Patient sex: F
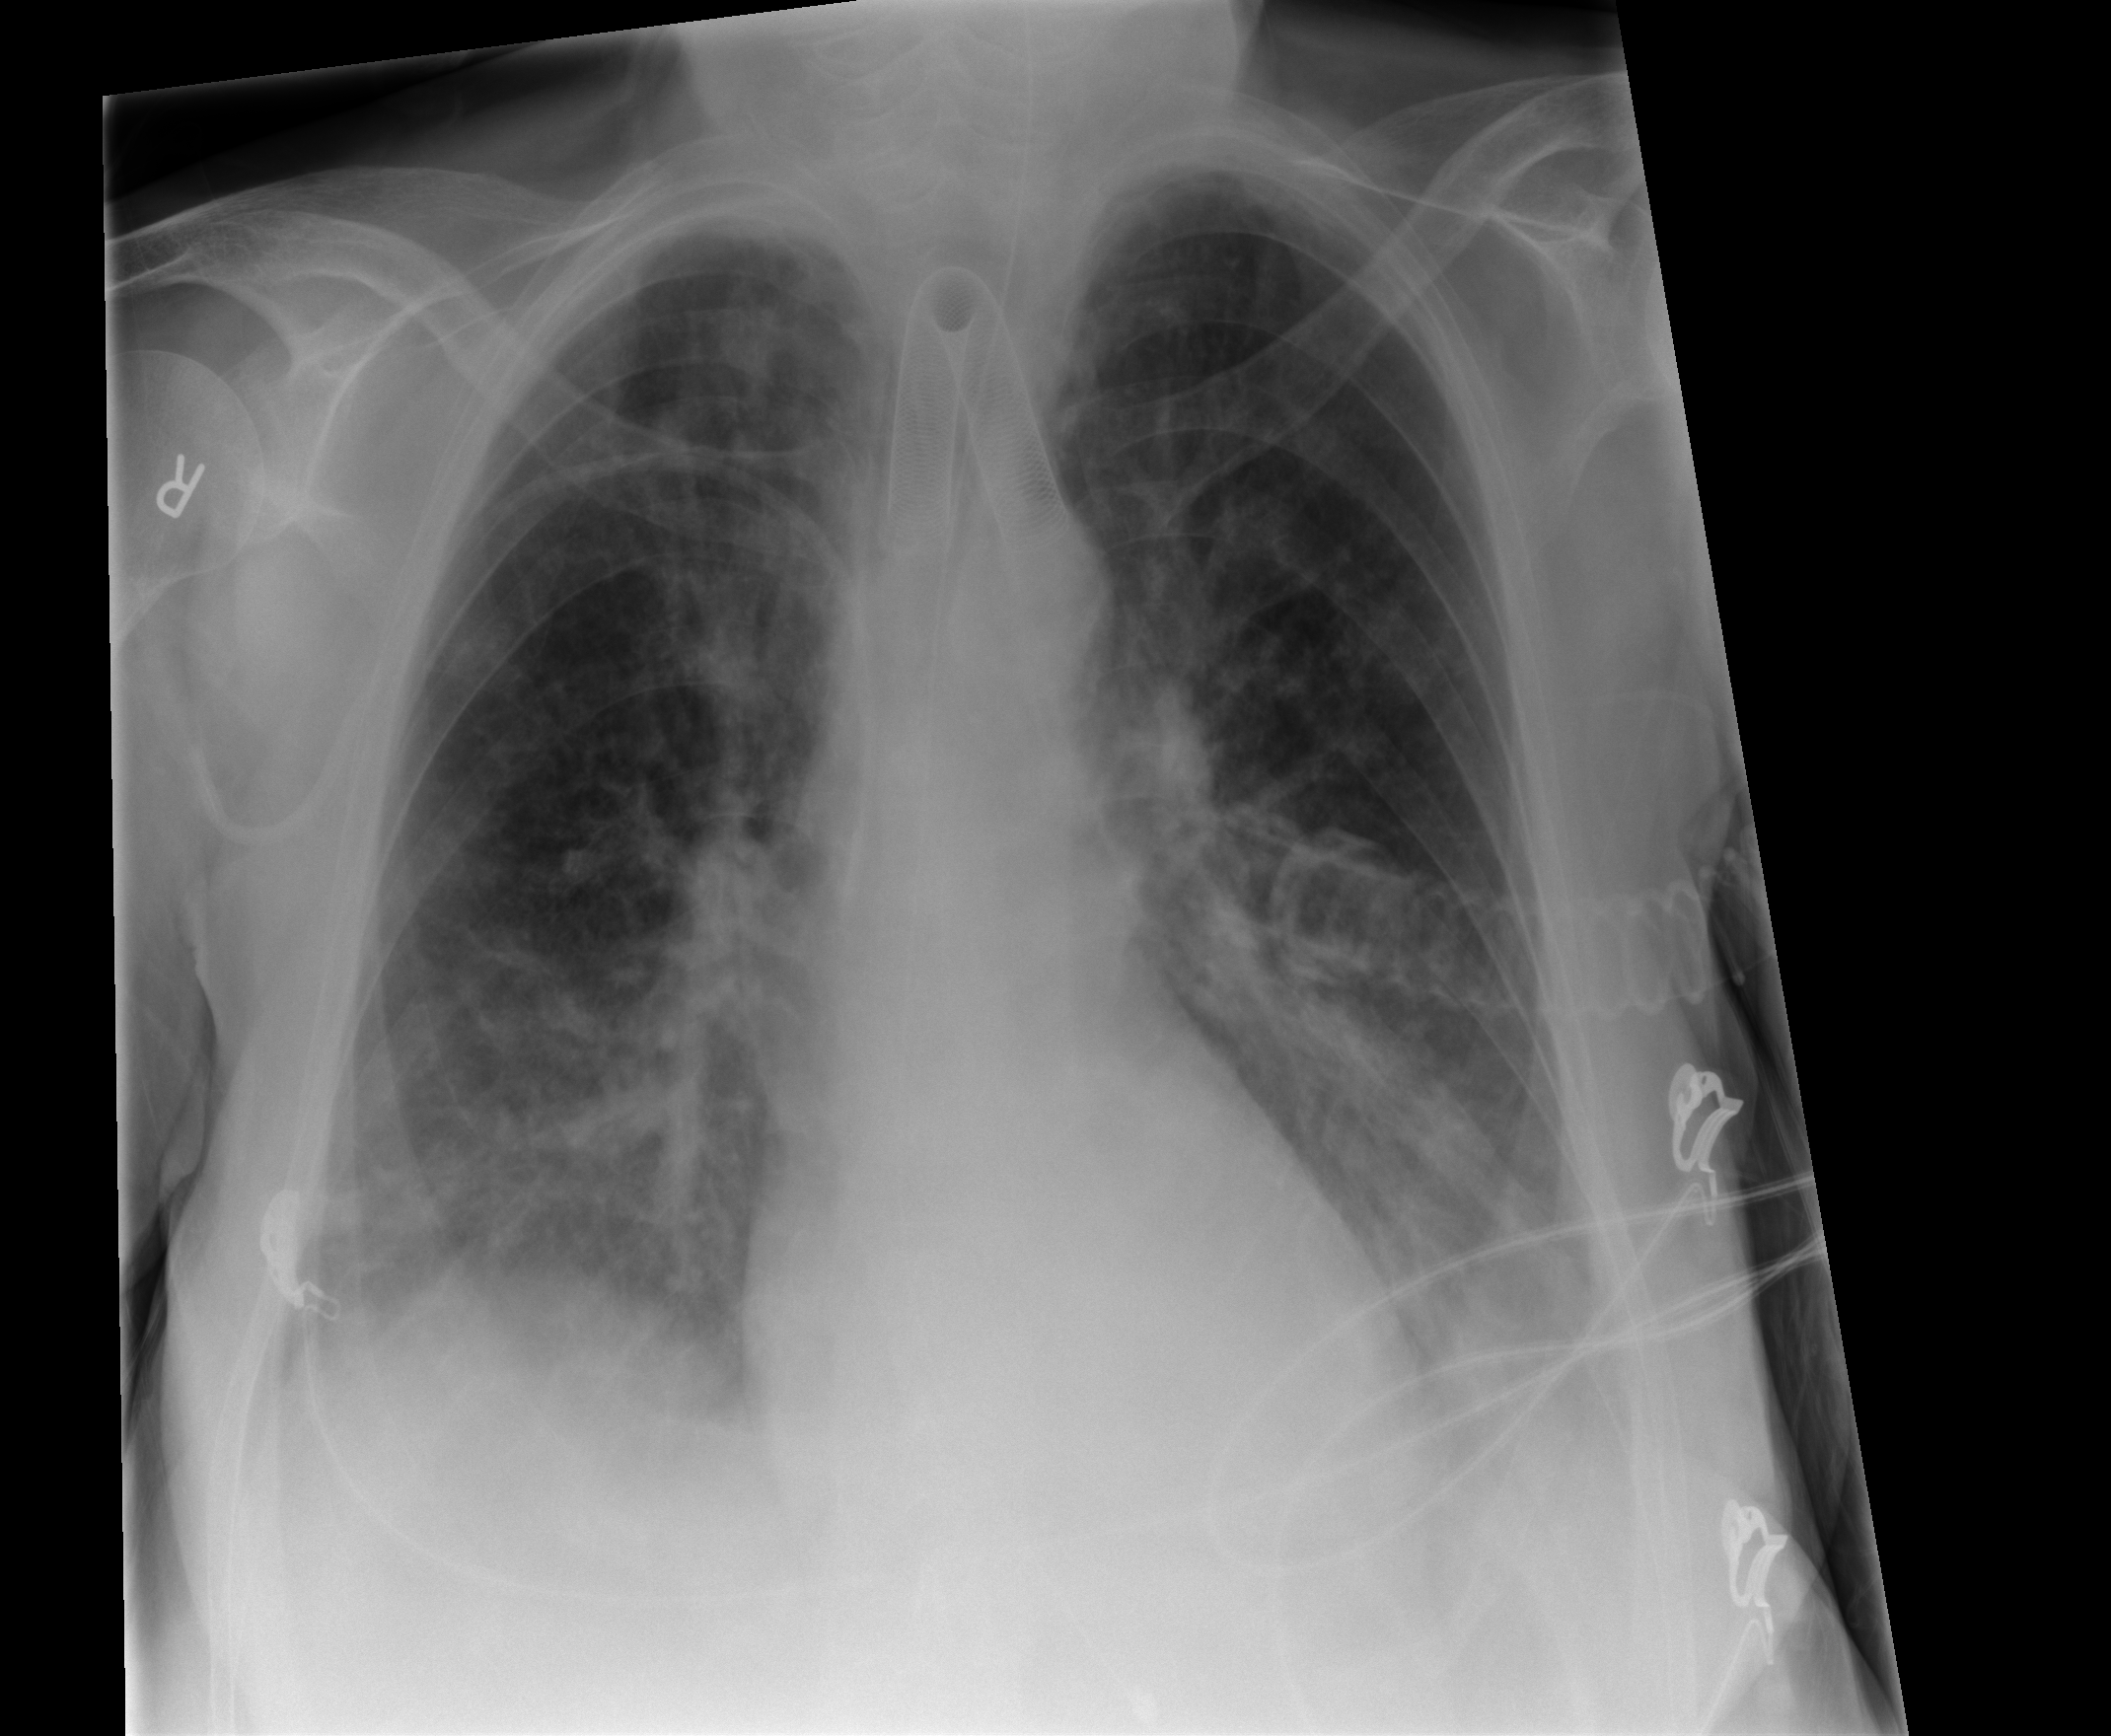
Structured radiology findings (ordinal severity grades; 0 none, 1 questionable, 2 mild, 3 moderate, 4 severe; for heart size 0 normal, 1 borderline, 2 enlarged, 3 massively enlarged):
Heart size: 0
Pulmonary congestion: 1
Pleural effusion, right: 1
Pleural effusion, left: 2
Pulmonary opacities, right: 0
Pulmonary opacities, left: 1
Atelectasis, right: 2
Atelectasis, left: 2